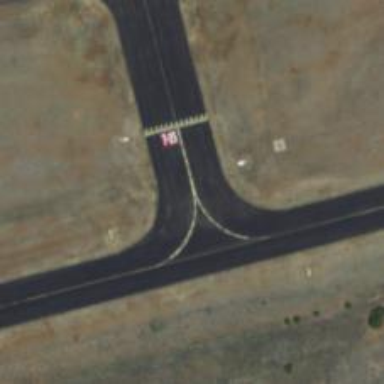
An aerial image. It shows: Image of taxiway at airport.